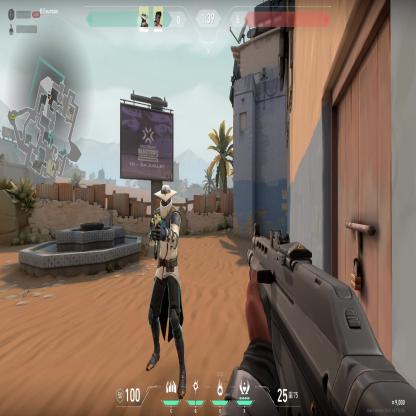
Label: teammate